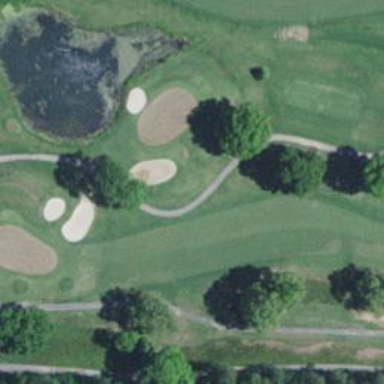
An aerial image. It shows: Area of rough grass used for golf.